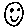
Label: smiley face